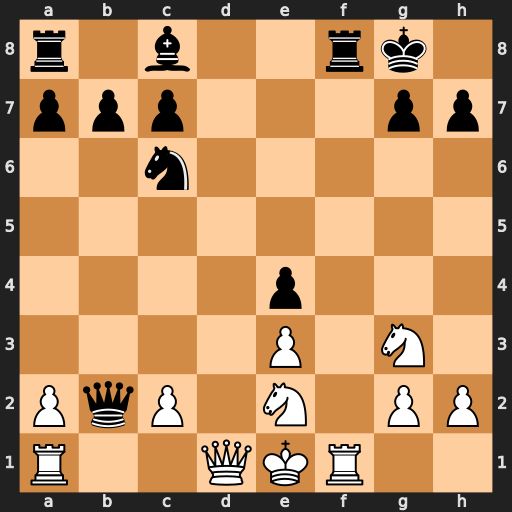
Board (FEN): r1b2rk1/ppp3pp/2n5/8/4p3/4P1N1/PqP1N1PP/R2QKR2
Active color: w
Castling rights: Q
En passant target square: -
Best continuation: Qd5+ Be6 Qxe6+